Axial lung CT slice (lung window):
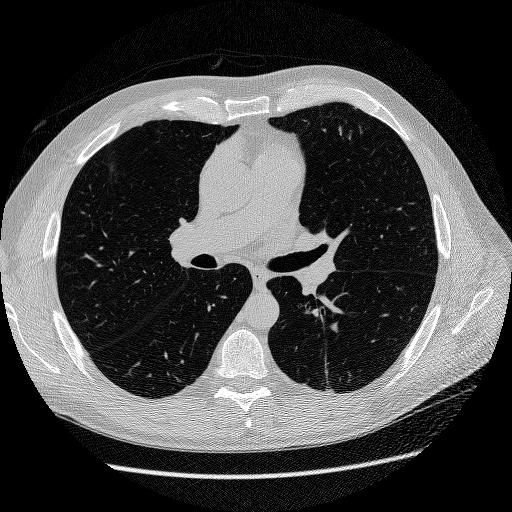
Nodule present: no